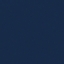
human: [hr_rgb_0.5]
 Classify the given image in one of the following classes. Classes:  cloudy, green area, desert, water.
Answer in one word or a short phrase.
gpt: water